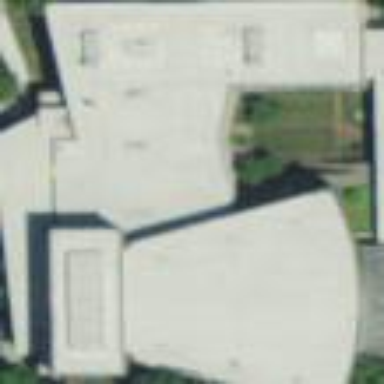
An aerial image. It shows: College building.